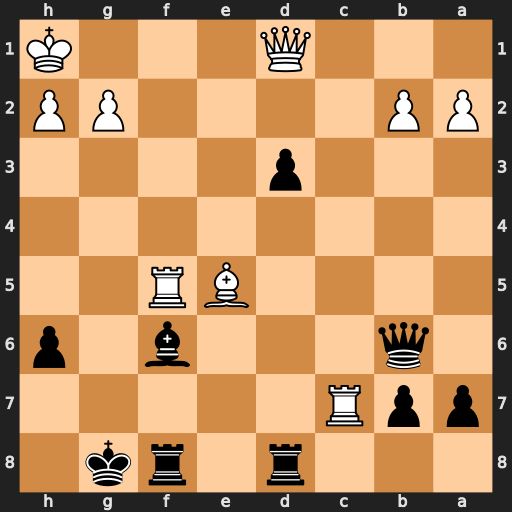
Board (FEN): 3r1rk1/ppR5/1q3b1p/4BR2/8/3p4/PP4PP/3Q3K
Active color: b
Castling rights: -
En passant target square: -
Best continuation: Bxe5 Qg4+ Kh8